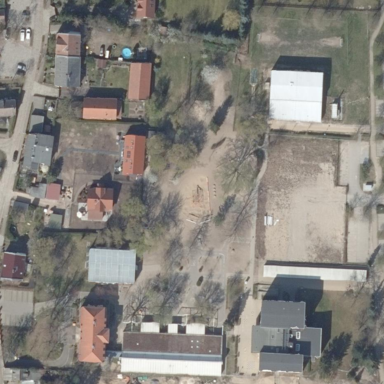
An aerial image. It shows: School.